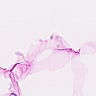
Metastatic tissue present: no